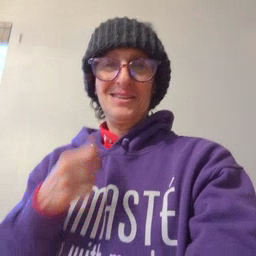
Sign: dry